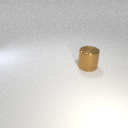
large brown metal cylinder